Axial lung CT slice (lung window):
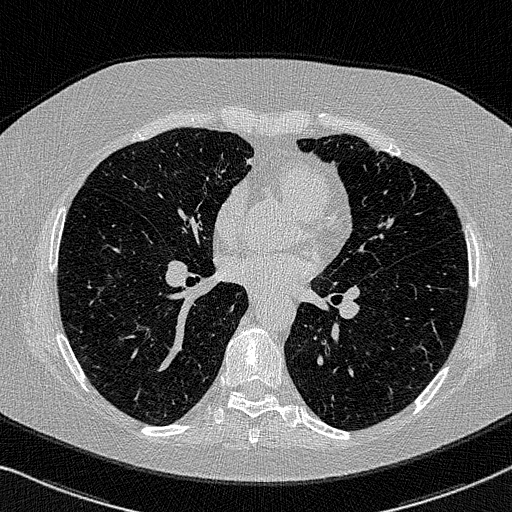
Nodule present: no